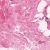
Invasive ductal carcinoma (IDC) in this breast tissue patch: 0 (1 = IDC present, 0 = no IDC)